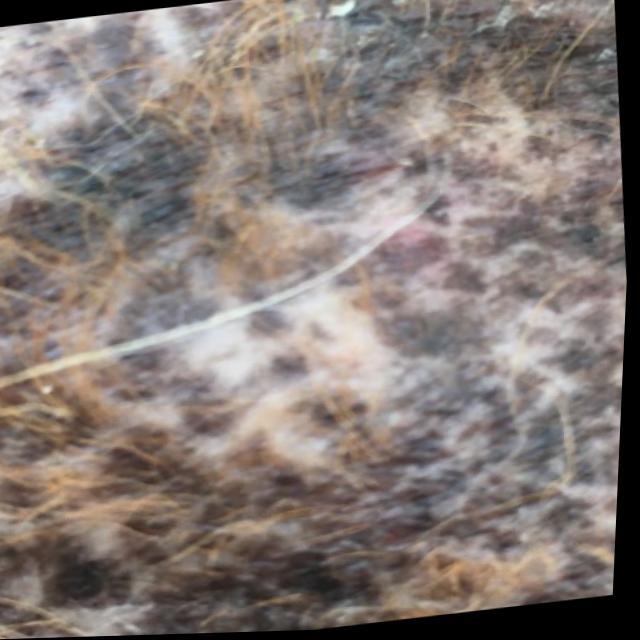
Canine demodicosis (Demodex mange) — caused by Demodex canis mites. Presents with alopecia, follicular papules, pustules, and comedones. Often localized on face and forelimbs.